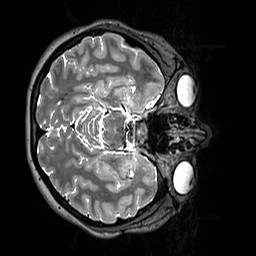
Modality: T2w
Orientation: axial
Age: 25
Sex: female
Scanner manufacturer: siemens
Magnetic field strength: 3 T
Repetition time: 3.2 s
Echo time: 0.412 s